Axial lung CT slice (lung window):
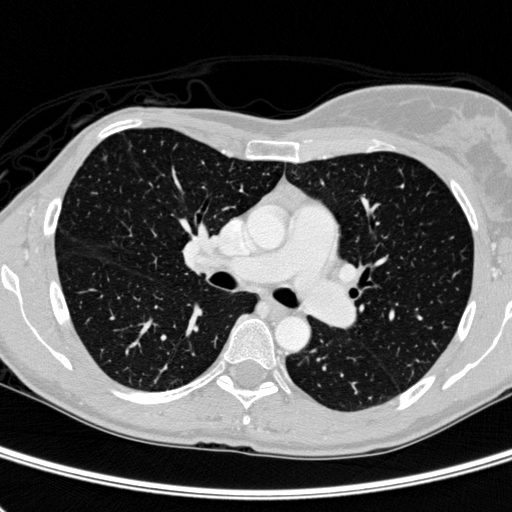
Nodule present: no